Question: I have an array of Categories and an array of Sports hobbies inside my Firebase Database. I fetch them both when the view loads and append them seperately into a 'categoriesArray = [Hobbies]' & 'sportsArray = [Hobbies]'.
My problem is that inside my didSelectItemAtIndexPath method I want to all of the sportsArray into the categoriesArray at that indexPath of Sports BUT I either get an error saying that it cannot convert value type of [Hobbies] to expected argument type of Hobbies OR an error saying it wants to insert an array of Strings instead. How do I get around this? Thank you guys... Means a lot.
My Database:

'''
import UIKit
import Firebase
class Hobbies: NSObject {
var hobbieName: String?
}
private let reuseIdentifier = "Cell"
class CategoriesView: UICollectionViewController, UICollectionViewDelegateFlowLayout {
var categoriesArray = [Hobbies]()
var sportsArray = [Hobbies]()
override func viewDidLoad() {
super.viewDidLoad()
self.navigationController?.navigationBar.tintColor = .white
navigationItem.title = "Hashtag"
self.collectionView?.backgroundColor = .white
self.collectionView?.register(UICollectionViewCell.self, forCellWithReuseIdentifier: reuseIdentifier)
self.collectionView?.contentInset = UIEdgeInsetsMake(10, 0, 0, 0)
handleFetchCategories()
handleFetchSports()
}
func handleFetchCategories() {
let ref = FIRDatabase.database().reference().child("categories")
ref.observe(.childAdded, with: { (snapshot) in
if let hobbieNames = snapshot.value as? String {
let hobbie = Hobbies()
hobbie.hobbieName = hobbieNames
self.categoriesArray.append(hobbie)
}
DispatchQueue.main.async {
self.collectionView?.reloadData()
}
}, withCancel: nil)
}
func handleFetchSports() {
let sportsRef = FIRDatabase.database().reference().child("sports")
sportsRef.observe(.childAdded, with: { (snapshot) in
if let sportsNames = snapshot.value as? String {
let hobbie = Hobbies()
hobbie.hobbieName = sportsNames
self.sportsArray.append(hobbie)
}
}, withCancel: nil)
}
func insertElementAtIndexPath(element: [String], index: Int) {
categoriesArray.insert(contentsOf: element, at: index)
}
override func collectionView(_ collectionView: UICollectionView, didSelectItemAt indexPath: IndexPath) {
if indexPath.item == 1 {
insertElementAtIndexPath(element: sportsArray, index: indexPath.item + 1)
self.collectionView?.performBatchUpdates(
{
self.collectionView?.reloadSections(NSIndexSet(index: 0) as IndexSet)
}, completion: { (finished:Bool) -> Void in
})
}
}
override func collectionView(_ collectionView: UICollectionView, numberOfItemsInSection section: Int) -> Int {
return categoriesArray.count
}
'''
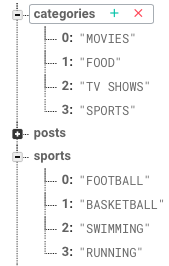
Answer: ## Problem
You try to insert an array of 'Strings' to your array of 'Hobbies' here
'''
func insertElementAtIndexPath(element: [String], index: Int) {
categoriesArray.insert(contentsOf: element, at: index)
}
'''
## Solution
Just change the type of your array in the parameter of 'insertElementAtIndexPath(element:index:)' to 'Hobbies'
'''
func insertElementAtIndexPath(element: [Hobbies], index: Int) {
categoriesArray.insert(contentsOf: element, at: index)
}
'''